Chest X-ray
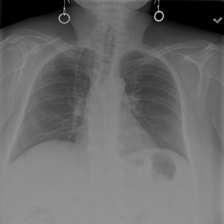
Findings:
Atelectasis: negative
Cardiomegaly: negative
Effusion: negative
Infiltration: negative
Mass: negative
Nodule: negative
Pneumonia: negative
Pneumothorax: negative
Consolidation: negative
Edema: negative
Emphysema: negative
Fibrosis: negative
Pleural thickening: negative
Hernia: negative